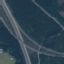
Land use / land cover class: Highway